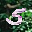
Label: 5